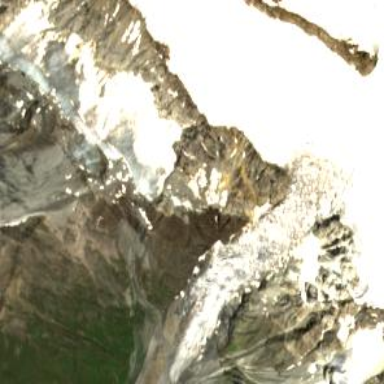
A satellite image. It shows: Majestic glacier in the distance.